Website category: jobs
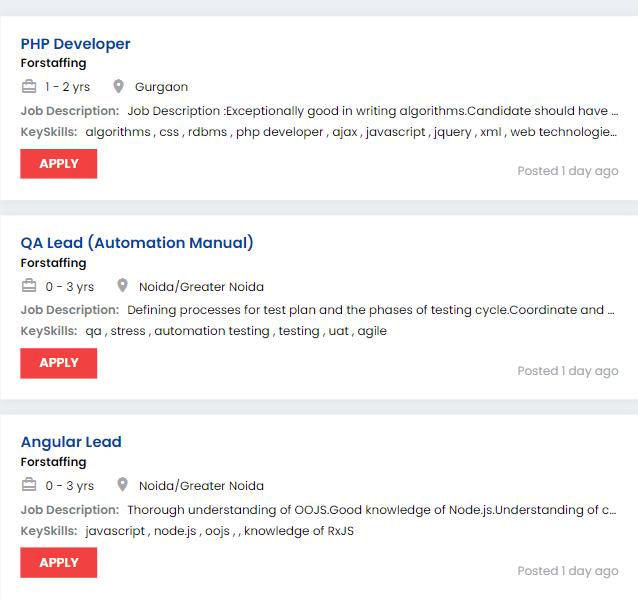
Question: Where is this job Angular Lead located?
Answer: Noida/Greater Noida

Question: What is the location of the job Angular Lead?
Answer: Noida/Greater Noida

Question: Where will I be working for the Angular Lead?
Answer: Noida/Greater Noida

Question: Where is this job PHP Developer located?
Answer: Gurgaon

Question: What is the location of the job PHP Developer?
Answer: Gurgaon

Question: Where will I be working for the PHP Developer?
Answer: Gurgaon

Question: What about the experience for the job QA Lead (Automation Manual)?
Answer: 0 - 3 yrs

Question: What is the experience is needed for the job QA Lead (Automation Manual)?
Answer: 0 - 3 yrs

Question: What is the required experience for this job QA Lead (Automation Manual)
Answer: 0 - 3 yrs

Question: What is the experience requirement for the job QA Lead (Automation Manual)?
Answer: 0 - 3 yrs

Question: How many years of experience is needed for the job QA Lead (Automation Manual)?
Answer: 0 - 3 yrs

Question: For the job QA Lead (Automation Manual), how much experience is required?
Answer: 0 - 3 yrs

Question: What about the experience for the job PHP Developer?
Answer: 1 - 2 yrs

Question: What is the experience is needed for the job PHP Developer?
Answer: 1 - 2 yrs

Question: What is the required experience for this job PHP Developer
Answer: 1 - 2 yrs

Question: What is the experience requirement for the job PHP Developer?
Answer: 1 - 2 yrs

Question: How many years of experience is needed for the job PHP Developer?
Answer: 1 - 2 yrs

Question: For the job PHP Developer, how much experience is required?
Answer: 1 - 2 yrs

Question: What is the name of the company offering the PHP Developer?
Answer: Forstaffing

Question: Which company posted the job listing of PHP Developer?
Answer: Forstaffing

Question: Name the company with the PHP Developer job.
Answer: Forstaffing

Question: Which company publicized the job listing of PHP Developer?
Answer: Forstaffing

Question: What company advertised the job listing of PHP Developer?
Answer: Forstaffing

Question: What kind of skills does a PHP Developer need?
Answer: algorithms , css , rdbms , php developer , ajax , javascript , jquery , xml , web technologies , oops , php , html , mysql

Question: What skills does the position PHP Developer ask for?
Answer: algorithms , css , rdbms , php developer , ajax , javascript , jquery , xml , web technologies , oops , php , html , mysql

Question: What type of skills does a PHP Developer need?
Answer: algorithms , css , rdbms , php developer , ajax , javascript , jquery , xml , web technologies , oops , php , html , mysql

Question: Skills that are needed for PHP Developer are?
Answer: algorithms , css , rdbms , php developer , ajax , javascript , jquery , xml , web technologies , oops , php , html , mysql

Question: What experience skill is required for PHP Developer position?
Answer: algorithms , css , rdbms , php developer , ajax , javascript , jquery , xml , web technologies , oops , php , html , mysql

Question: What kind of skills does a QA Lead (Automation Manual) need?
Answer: qa , stress , automation testing , testing , uat , agile

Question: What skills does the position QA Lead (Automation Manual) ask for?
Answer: qa , stress , automation testing , testing , uat , agile

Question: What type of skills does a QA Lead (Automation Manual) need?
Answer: qa , stress , automation testing , testing , uat , agile

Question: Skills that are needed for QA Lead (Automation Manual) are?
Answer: qa , stress , automation testing , testing , uat , agile

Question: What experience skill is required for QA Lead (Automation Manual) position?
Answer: qa , stress , automation testing , testing , uat , agile

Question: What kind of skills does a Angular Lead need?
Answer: javascript , node.js , oojs , , knowledge of RxJS

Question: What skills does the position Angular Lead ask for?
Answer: javascript , node.js , oojs , , knowledge of RxJS

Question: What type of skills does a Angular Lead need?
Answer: javascript , node.js , oojs , , knowledge of RxJS

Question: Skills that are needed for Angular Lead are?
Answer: javascript , node.js , oojs , , knowledge of RxJS

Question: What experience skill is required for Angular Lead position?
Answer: javascript , node.js , oojs , , knowledge of RxJS